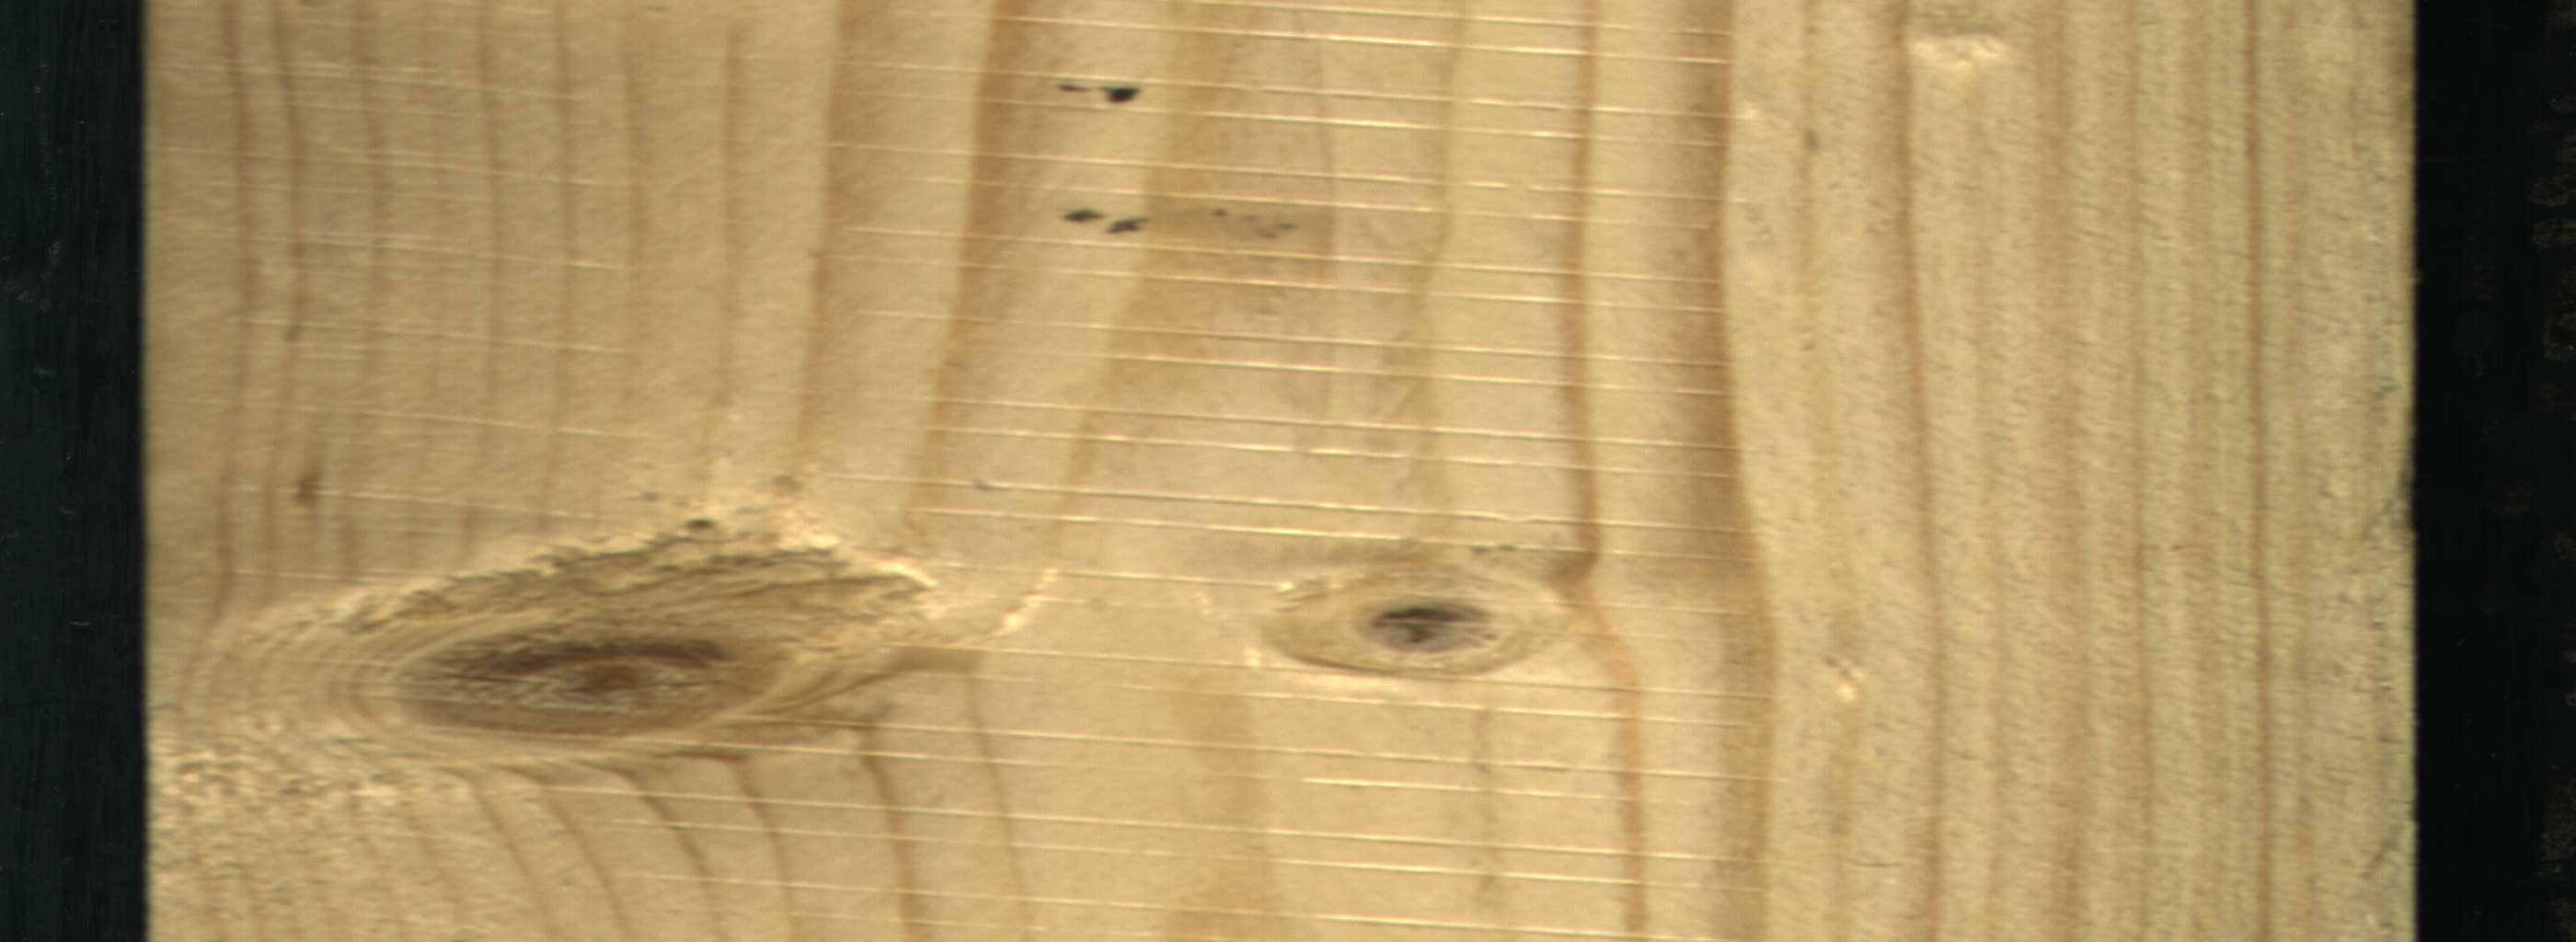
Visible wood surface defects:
Live_Knot
Live_Knot